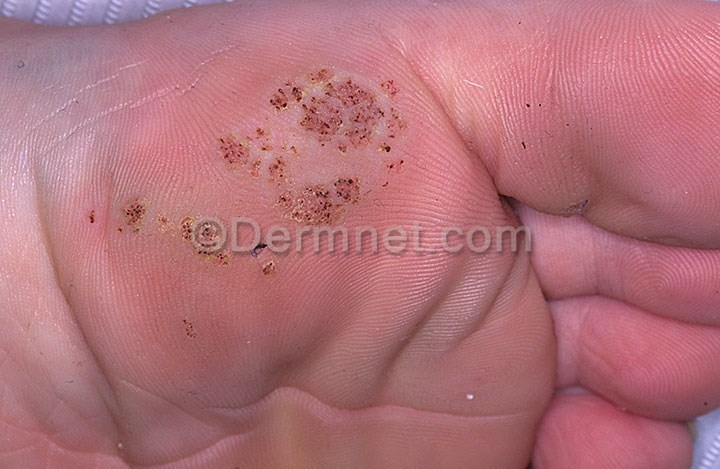
Disease: Warts Molluscum and other Viral Infections